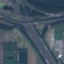
Label: Highway